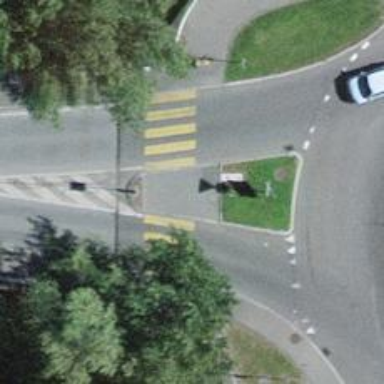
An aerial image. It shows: Uncontrolled zebra crossing with pedestrian island.